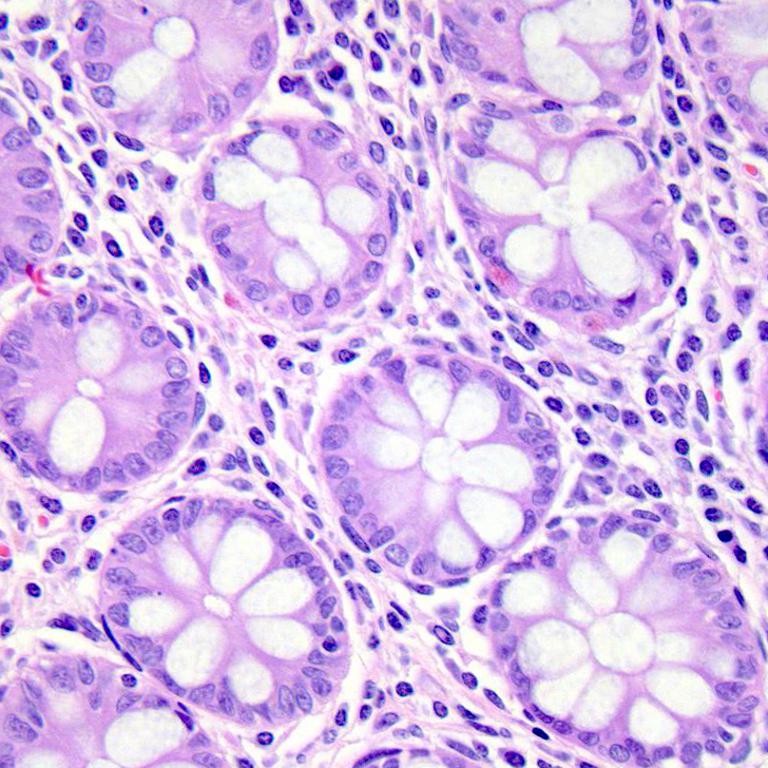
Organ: colon
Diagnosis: benign